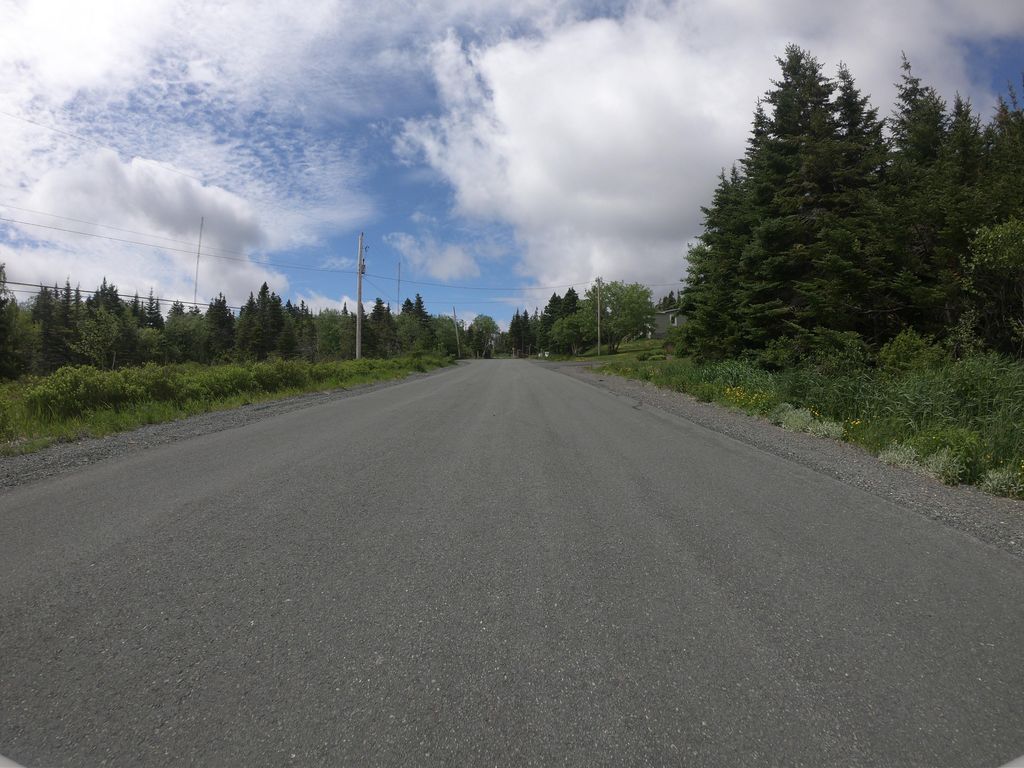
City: st_johns